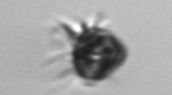
Label: Ciliophora